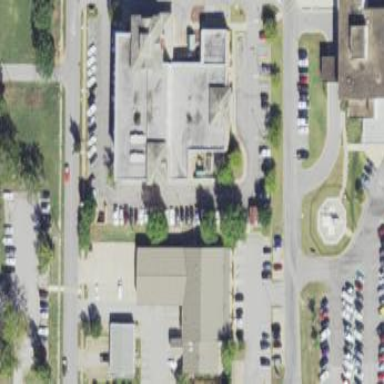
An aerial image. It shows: Commercial building housing healthcare clinic.